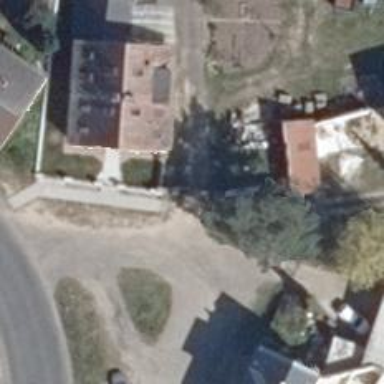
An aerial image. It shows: Driveway.